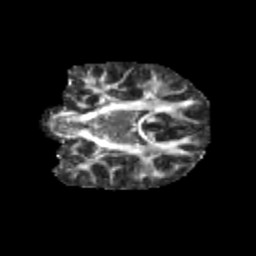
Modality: FA
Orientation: coronal
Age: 9
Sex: male
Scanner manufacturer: siemens
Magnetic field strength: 3 T
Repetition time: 3.8 s
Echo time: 0.07 s